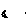
Label: moon